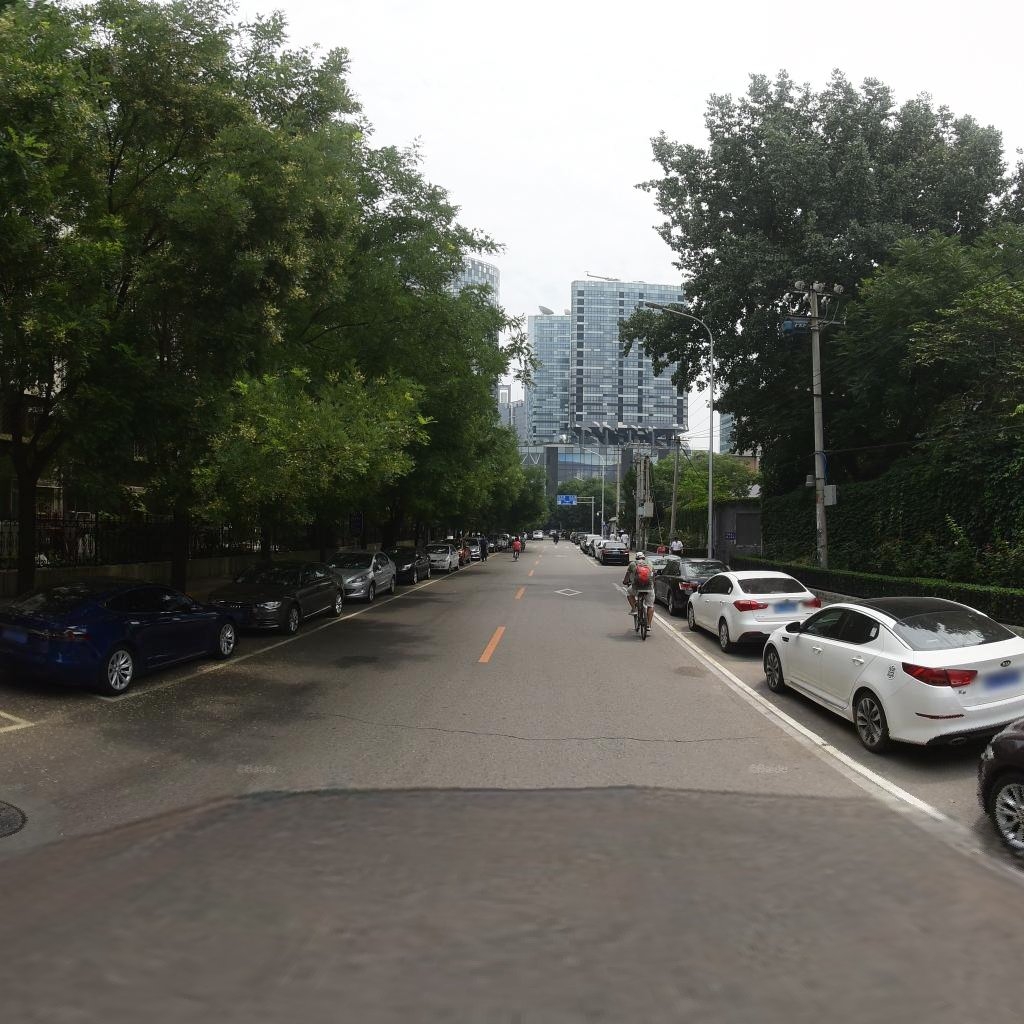
Region: Dongcheng
Road damage annotations: transverse crack, manhole cover